Question: i need help with my code
this is my example - <URL>
and full size page - <URL>
concept:

i would like to have 100% width and 100% height, overflow:hidden DIV with wide image in it witch i can move left and right, this image should resize on window resize, now as u see in my examples is just stretch image height and i would like to resize whole image but i dont want to show whole image it need to be move left and right
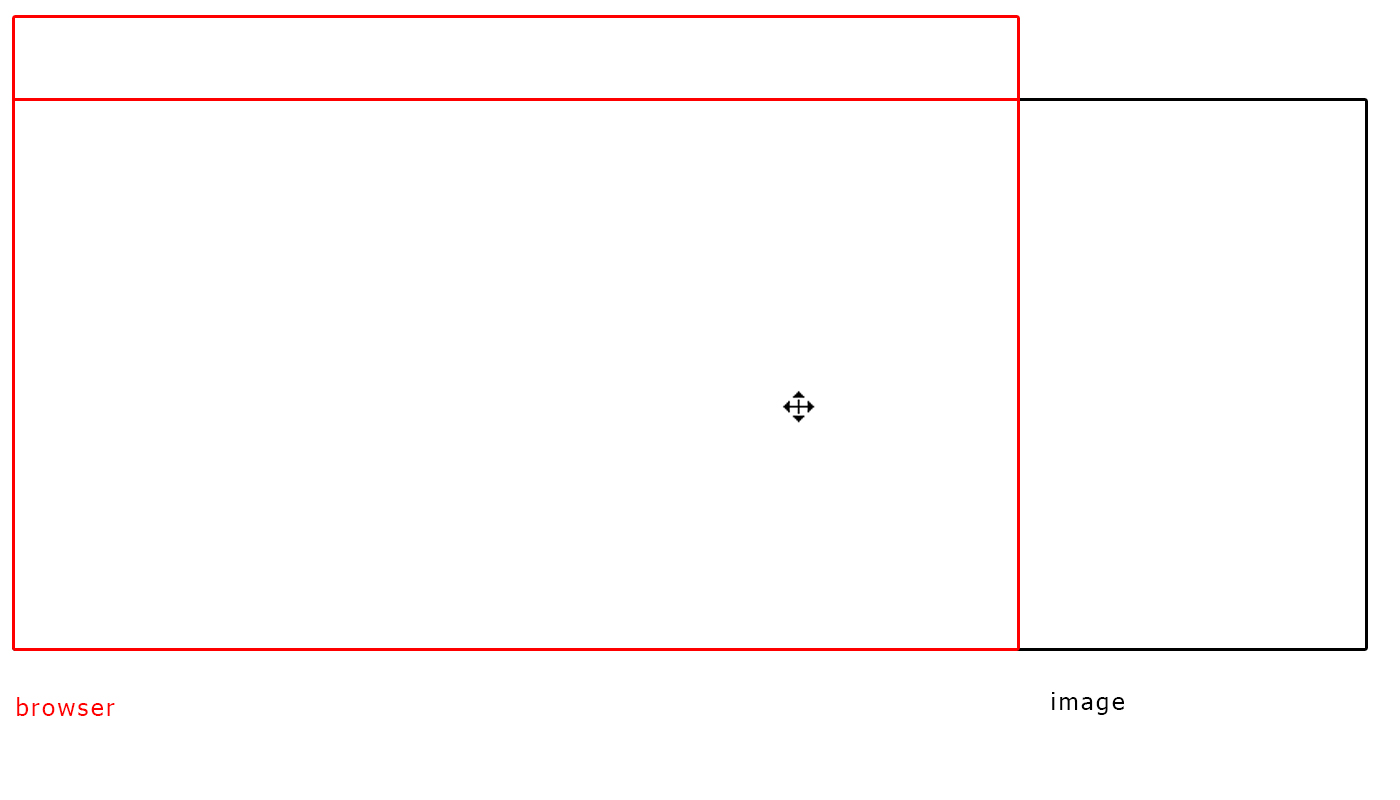
Answer: The styles you want for your image are these:
'''
#bg-image {
width: 100%;
height: auto;
}
'''
In the future, the CSS property you really want is 'object-fit': <URL>